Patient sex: M
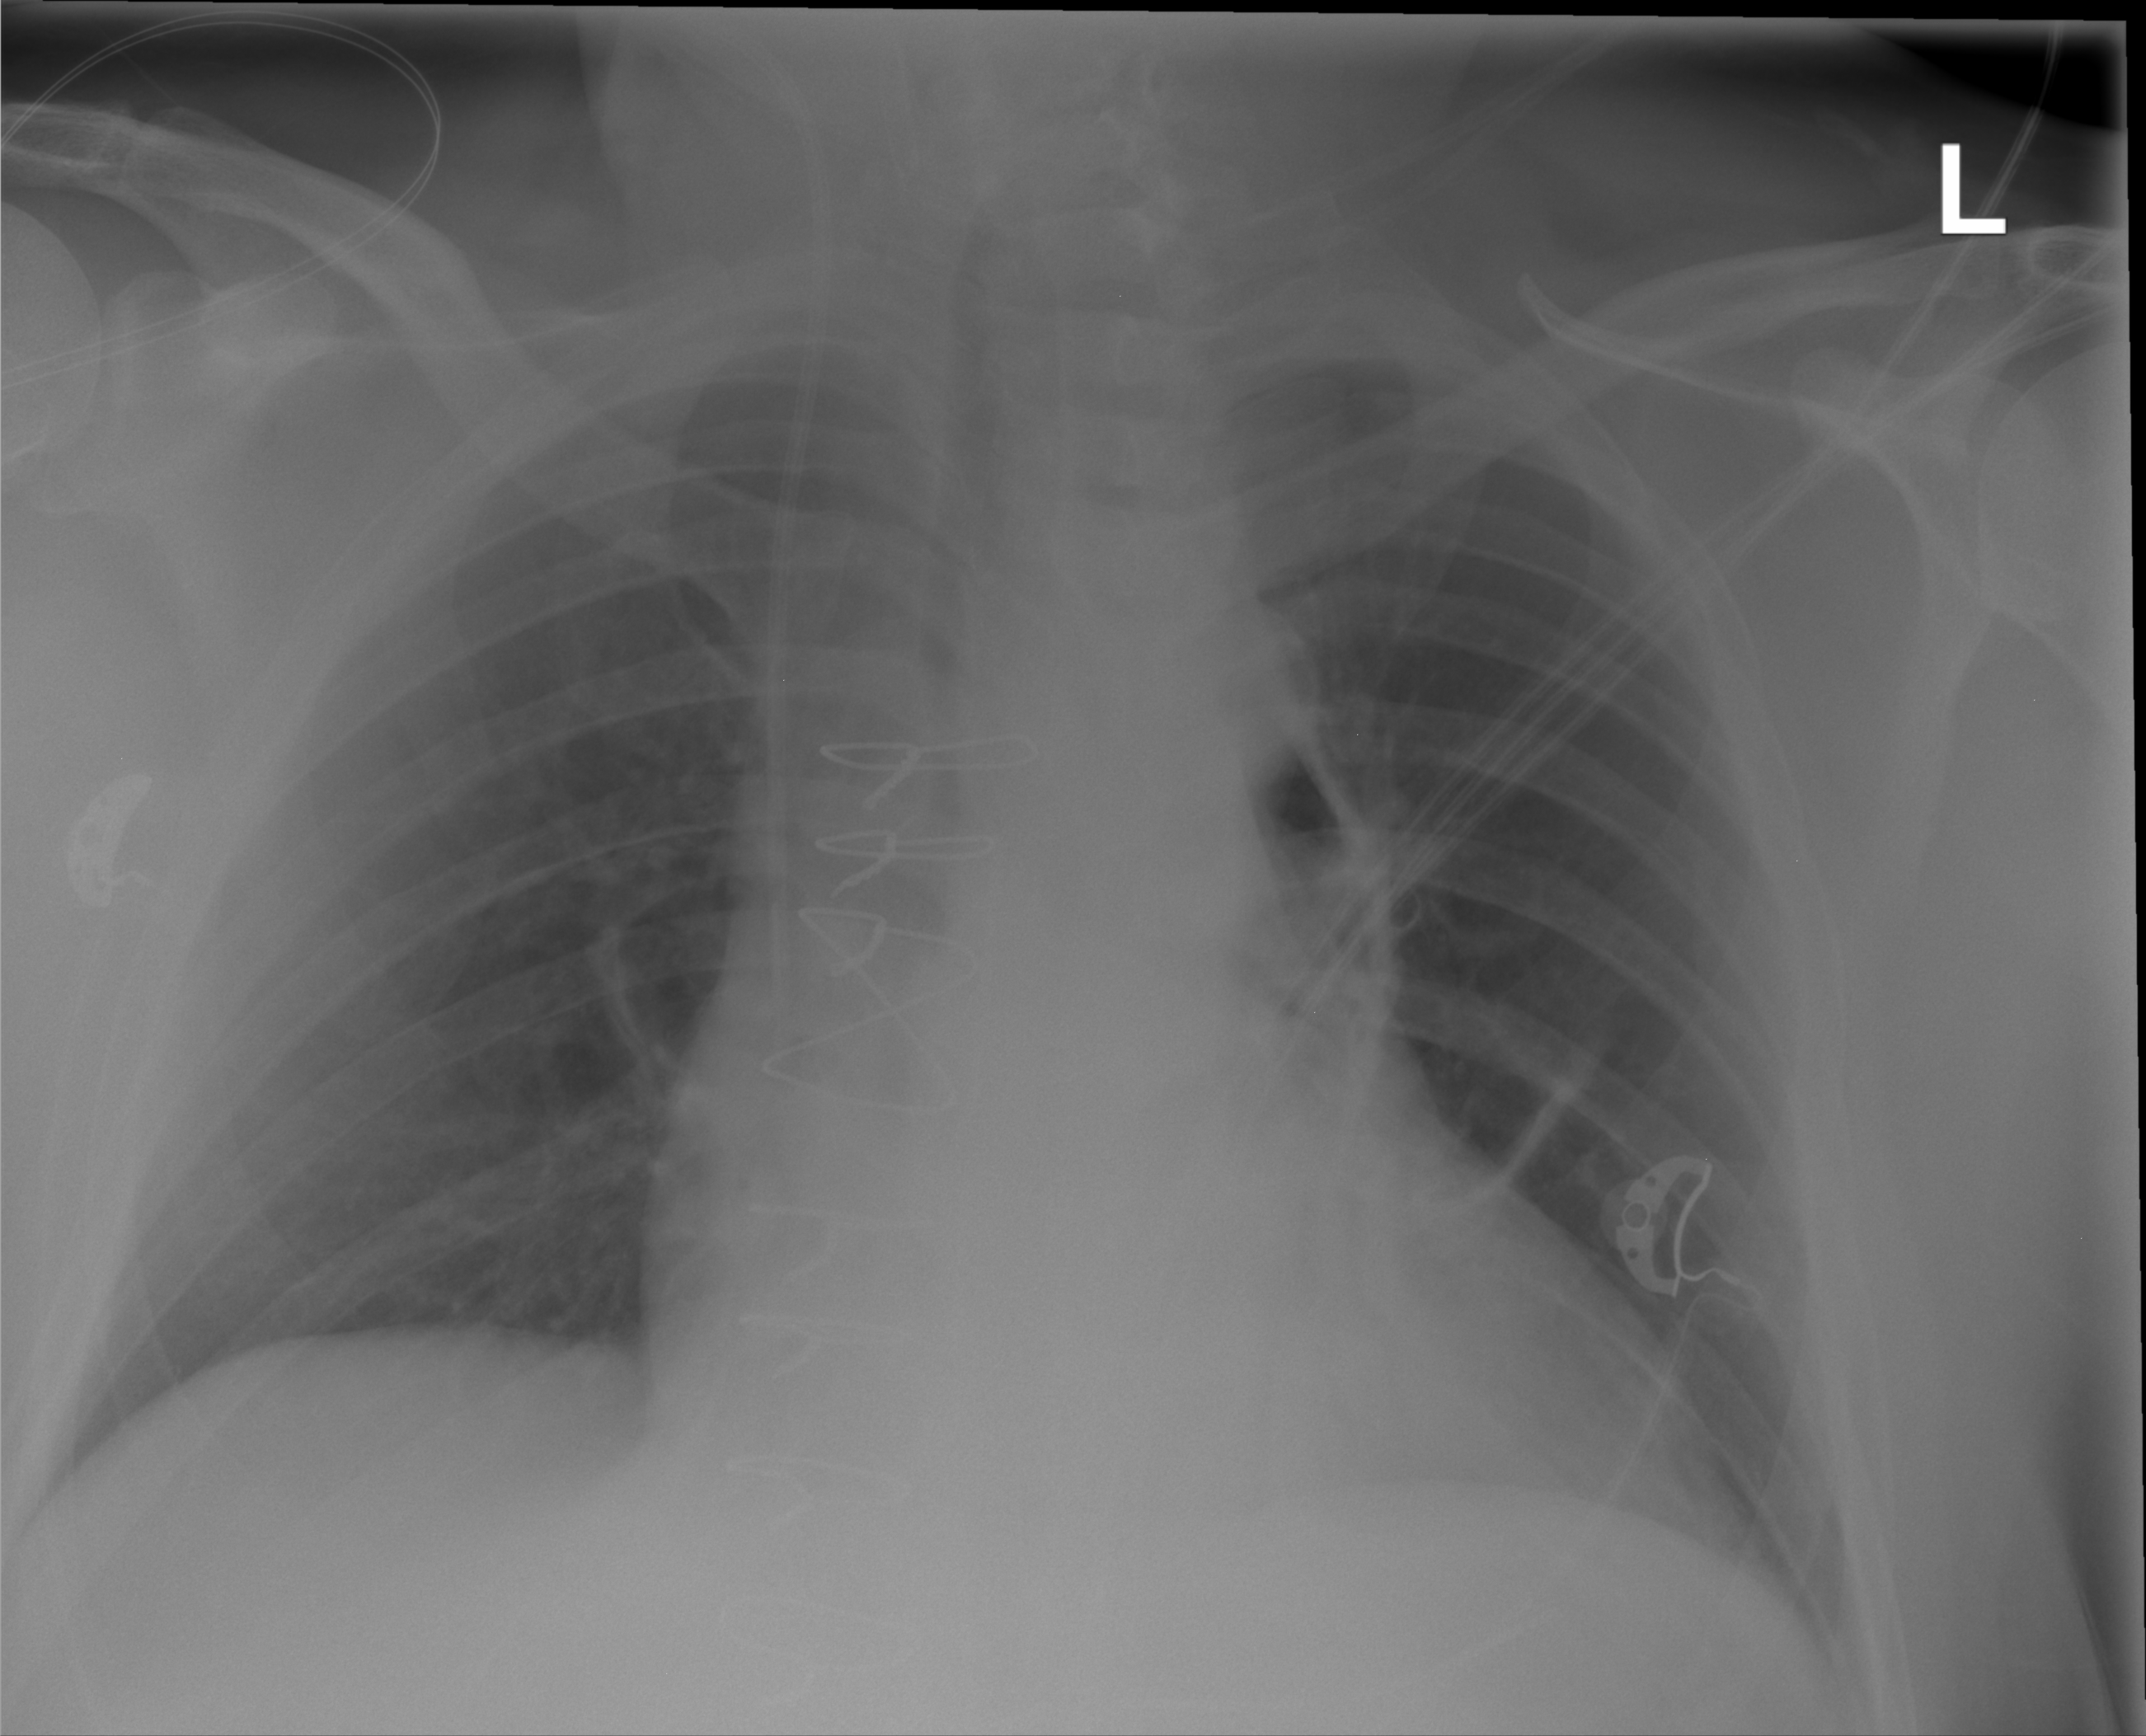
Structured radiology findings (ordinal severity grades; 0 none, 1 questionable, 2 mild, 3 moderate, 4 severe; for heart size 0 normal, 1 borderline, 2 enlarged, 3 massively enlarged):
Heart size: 2
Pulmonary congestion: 0
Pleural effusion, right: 0
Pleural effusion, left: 0
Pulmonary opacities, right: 0
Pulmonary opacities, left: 0
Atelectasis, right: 1
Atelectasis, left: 1